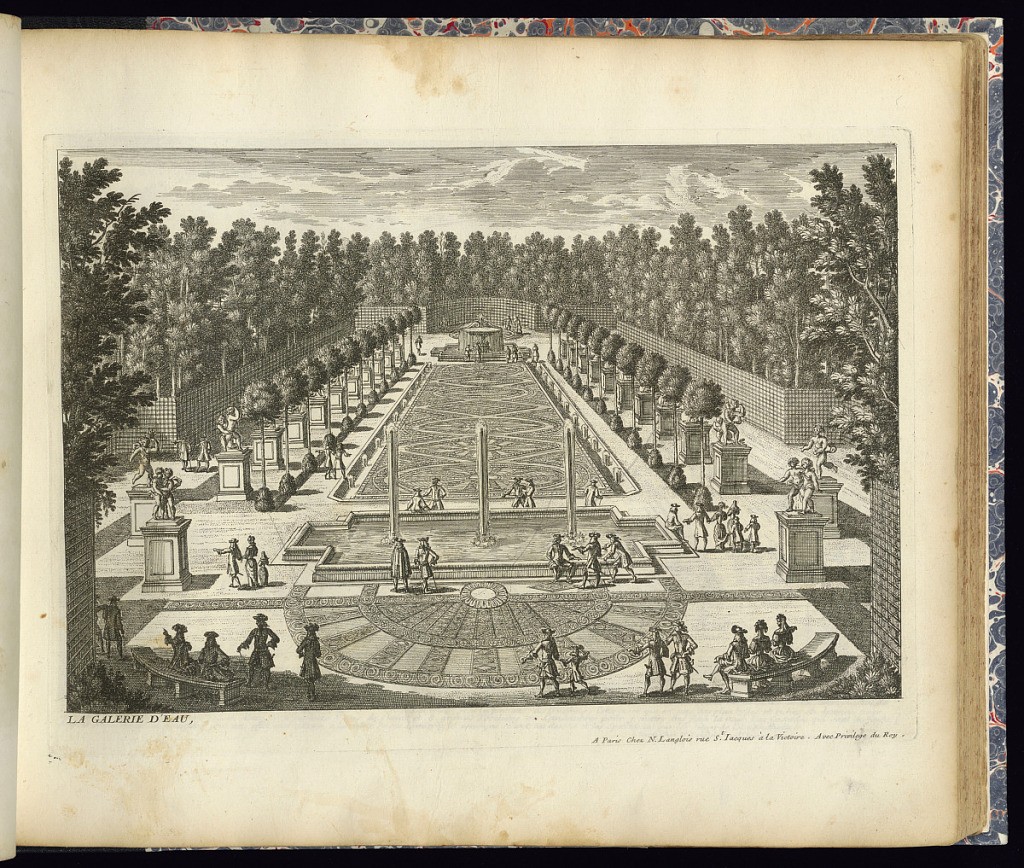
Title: LA GALERIE D’EAU
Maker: Adam Perelle, French, 1638 – 1695
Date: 1678–1703
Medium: Etching on laid paper
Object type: Print
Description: View of a rectangular bosquet, (or large hedged ‘grove') in the gardens at Versailles, featuring sculptures on plinths, basins, fountains, trellis walls, trees, and figures (courtiers) throughout. The plate is titled.